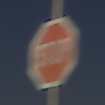
Verkehrszeichen: Stop
Umgebung: Outdoor, Nature
Tageszeit: MorningAfternoon
Wetter: Clear
Licht: Natural
Jahreszeit: NotSpecified
Kontrast: HighContrast